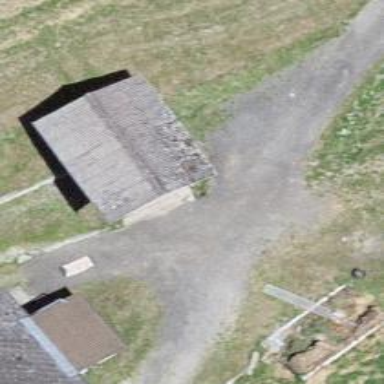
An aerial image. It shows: Garage building.